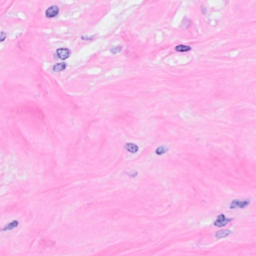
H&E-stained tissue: Breast